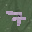
Label: 7